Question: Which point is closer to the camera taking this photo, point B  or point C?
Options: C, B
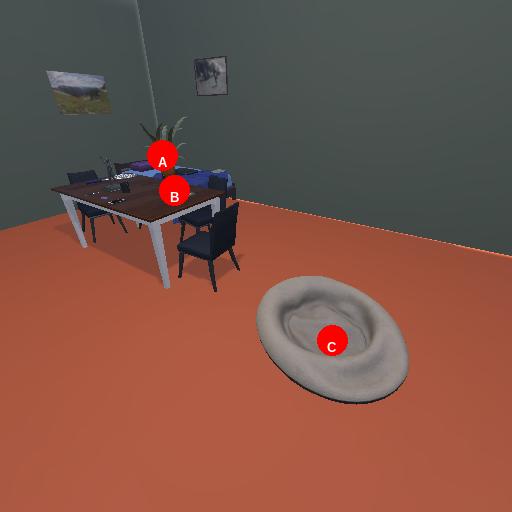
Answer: C